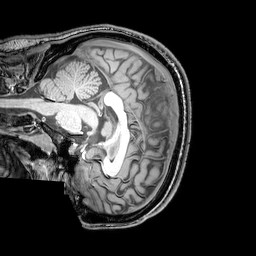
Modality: T1w
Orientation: sagittal
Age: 24
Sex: male
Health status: healthy
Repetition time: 0.081 s
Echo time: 0.037 s